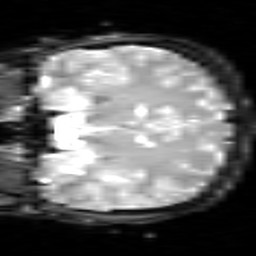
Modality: inplaneT2
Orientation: coronal
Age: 21
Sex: female